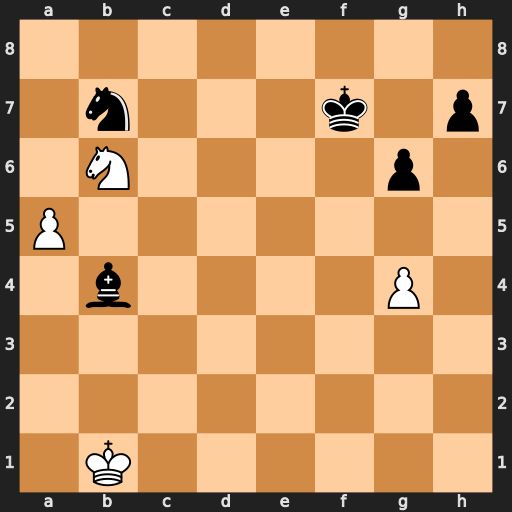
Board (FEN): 8/1n3k1p/1N4p1/P7/1b4P1/8/8/1K6
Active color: w
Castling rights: -
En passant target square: -
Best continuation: a6 Bc5 a7 Bxb6 a8=Q